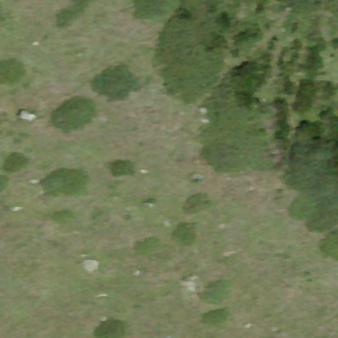
Label: other